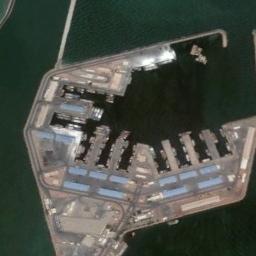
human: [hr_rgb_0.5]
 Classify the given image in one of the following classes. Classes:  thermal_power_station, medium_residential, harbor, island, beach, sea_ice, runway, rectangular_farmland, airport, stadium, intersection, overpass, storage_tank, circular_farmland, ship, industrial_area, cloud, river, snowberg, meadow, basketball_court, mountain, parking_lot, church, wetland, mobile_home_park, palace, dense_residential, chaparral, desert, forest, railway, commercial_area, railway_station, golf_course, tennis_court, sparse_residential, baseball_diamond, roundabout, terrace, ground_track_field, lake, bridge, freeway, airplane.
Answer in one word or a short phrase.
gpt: harbor